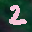
Label: 2